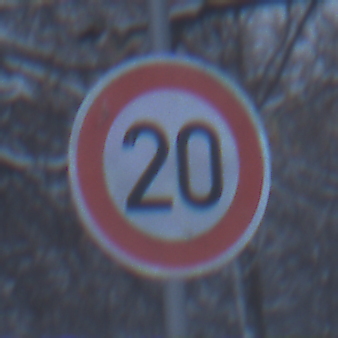
Verkehrszeichen: Geschwindigkeit20
Umgebung: Outdoor, Nature
Tageszeit: Midday
Wetter: Overcast
Licht: Natural
Jahreszeit: Winter
Kontrast: LowContrast